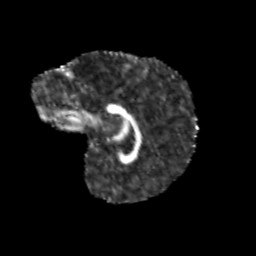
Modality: FA
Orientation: sagittal
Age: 10
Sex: male
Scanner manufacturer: siemens
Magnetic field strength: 3 T
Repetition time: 3.8 s
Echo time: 0.07 s